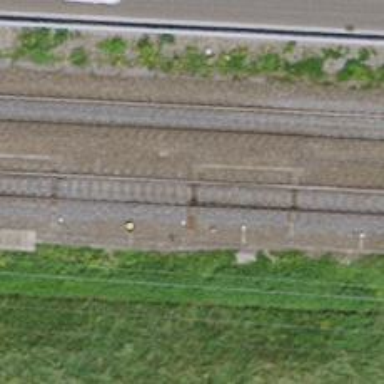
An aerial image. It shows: Railway switch.